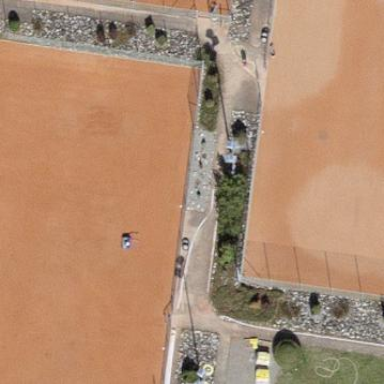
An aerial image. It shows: Tennis court on pitch designated for leisure land.